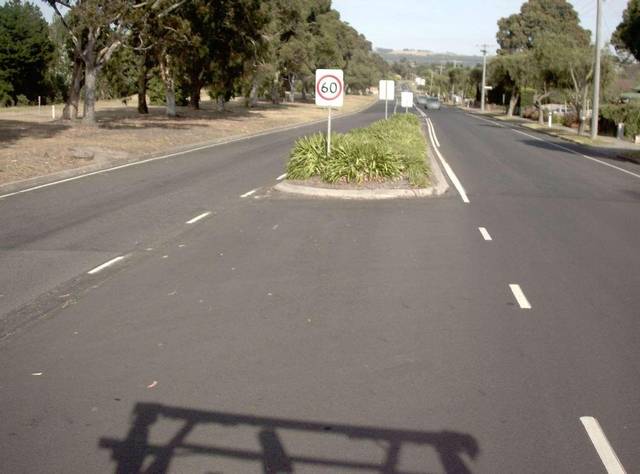
Region: Australia
Coordinates: -38.235, 146.391